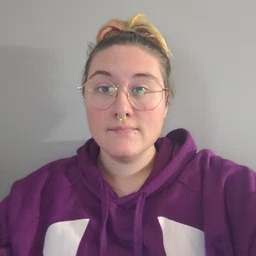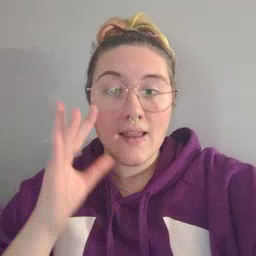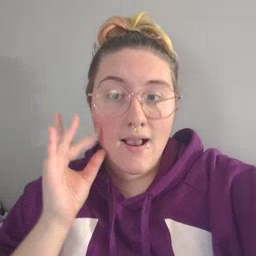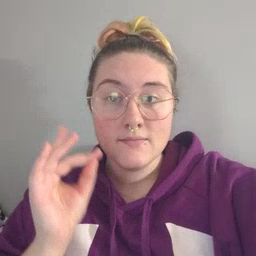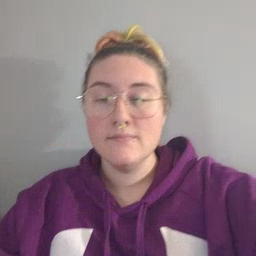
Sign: cat